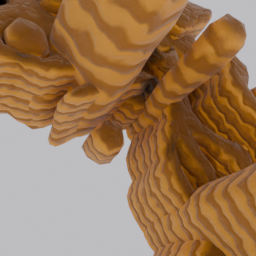
Label: nature